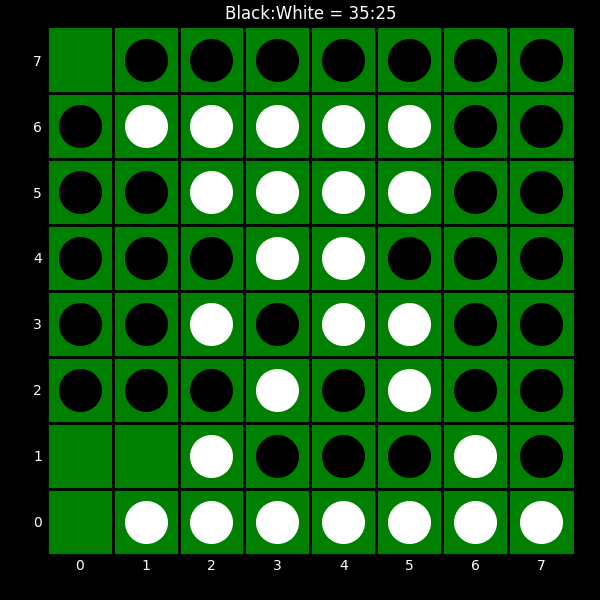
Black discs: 35
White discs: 25